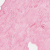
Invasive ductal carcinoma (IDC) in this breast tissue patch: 0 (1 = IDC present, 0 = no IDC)